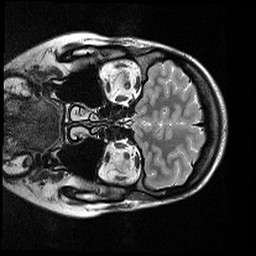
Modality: T2w
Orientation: coronal
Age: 22
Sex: female
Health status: ill
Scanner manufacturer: siemens
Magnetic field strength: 3 T
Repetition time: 4.5 s
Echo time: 0.085 s